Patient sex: M
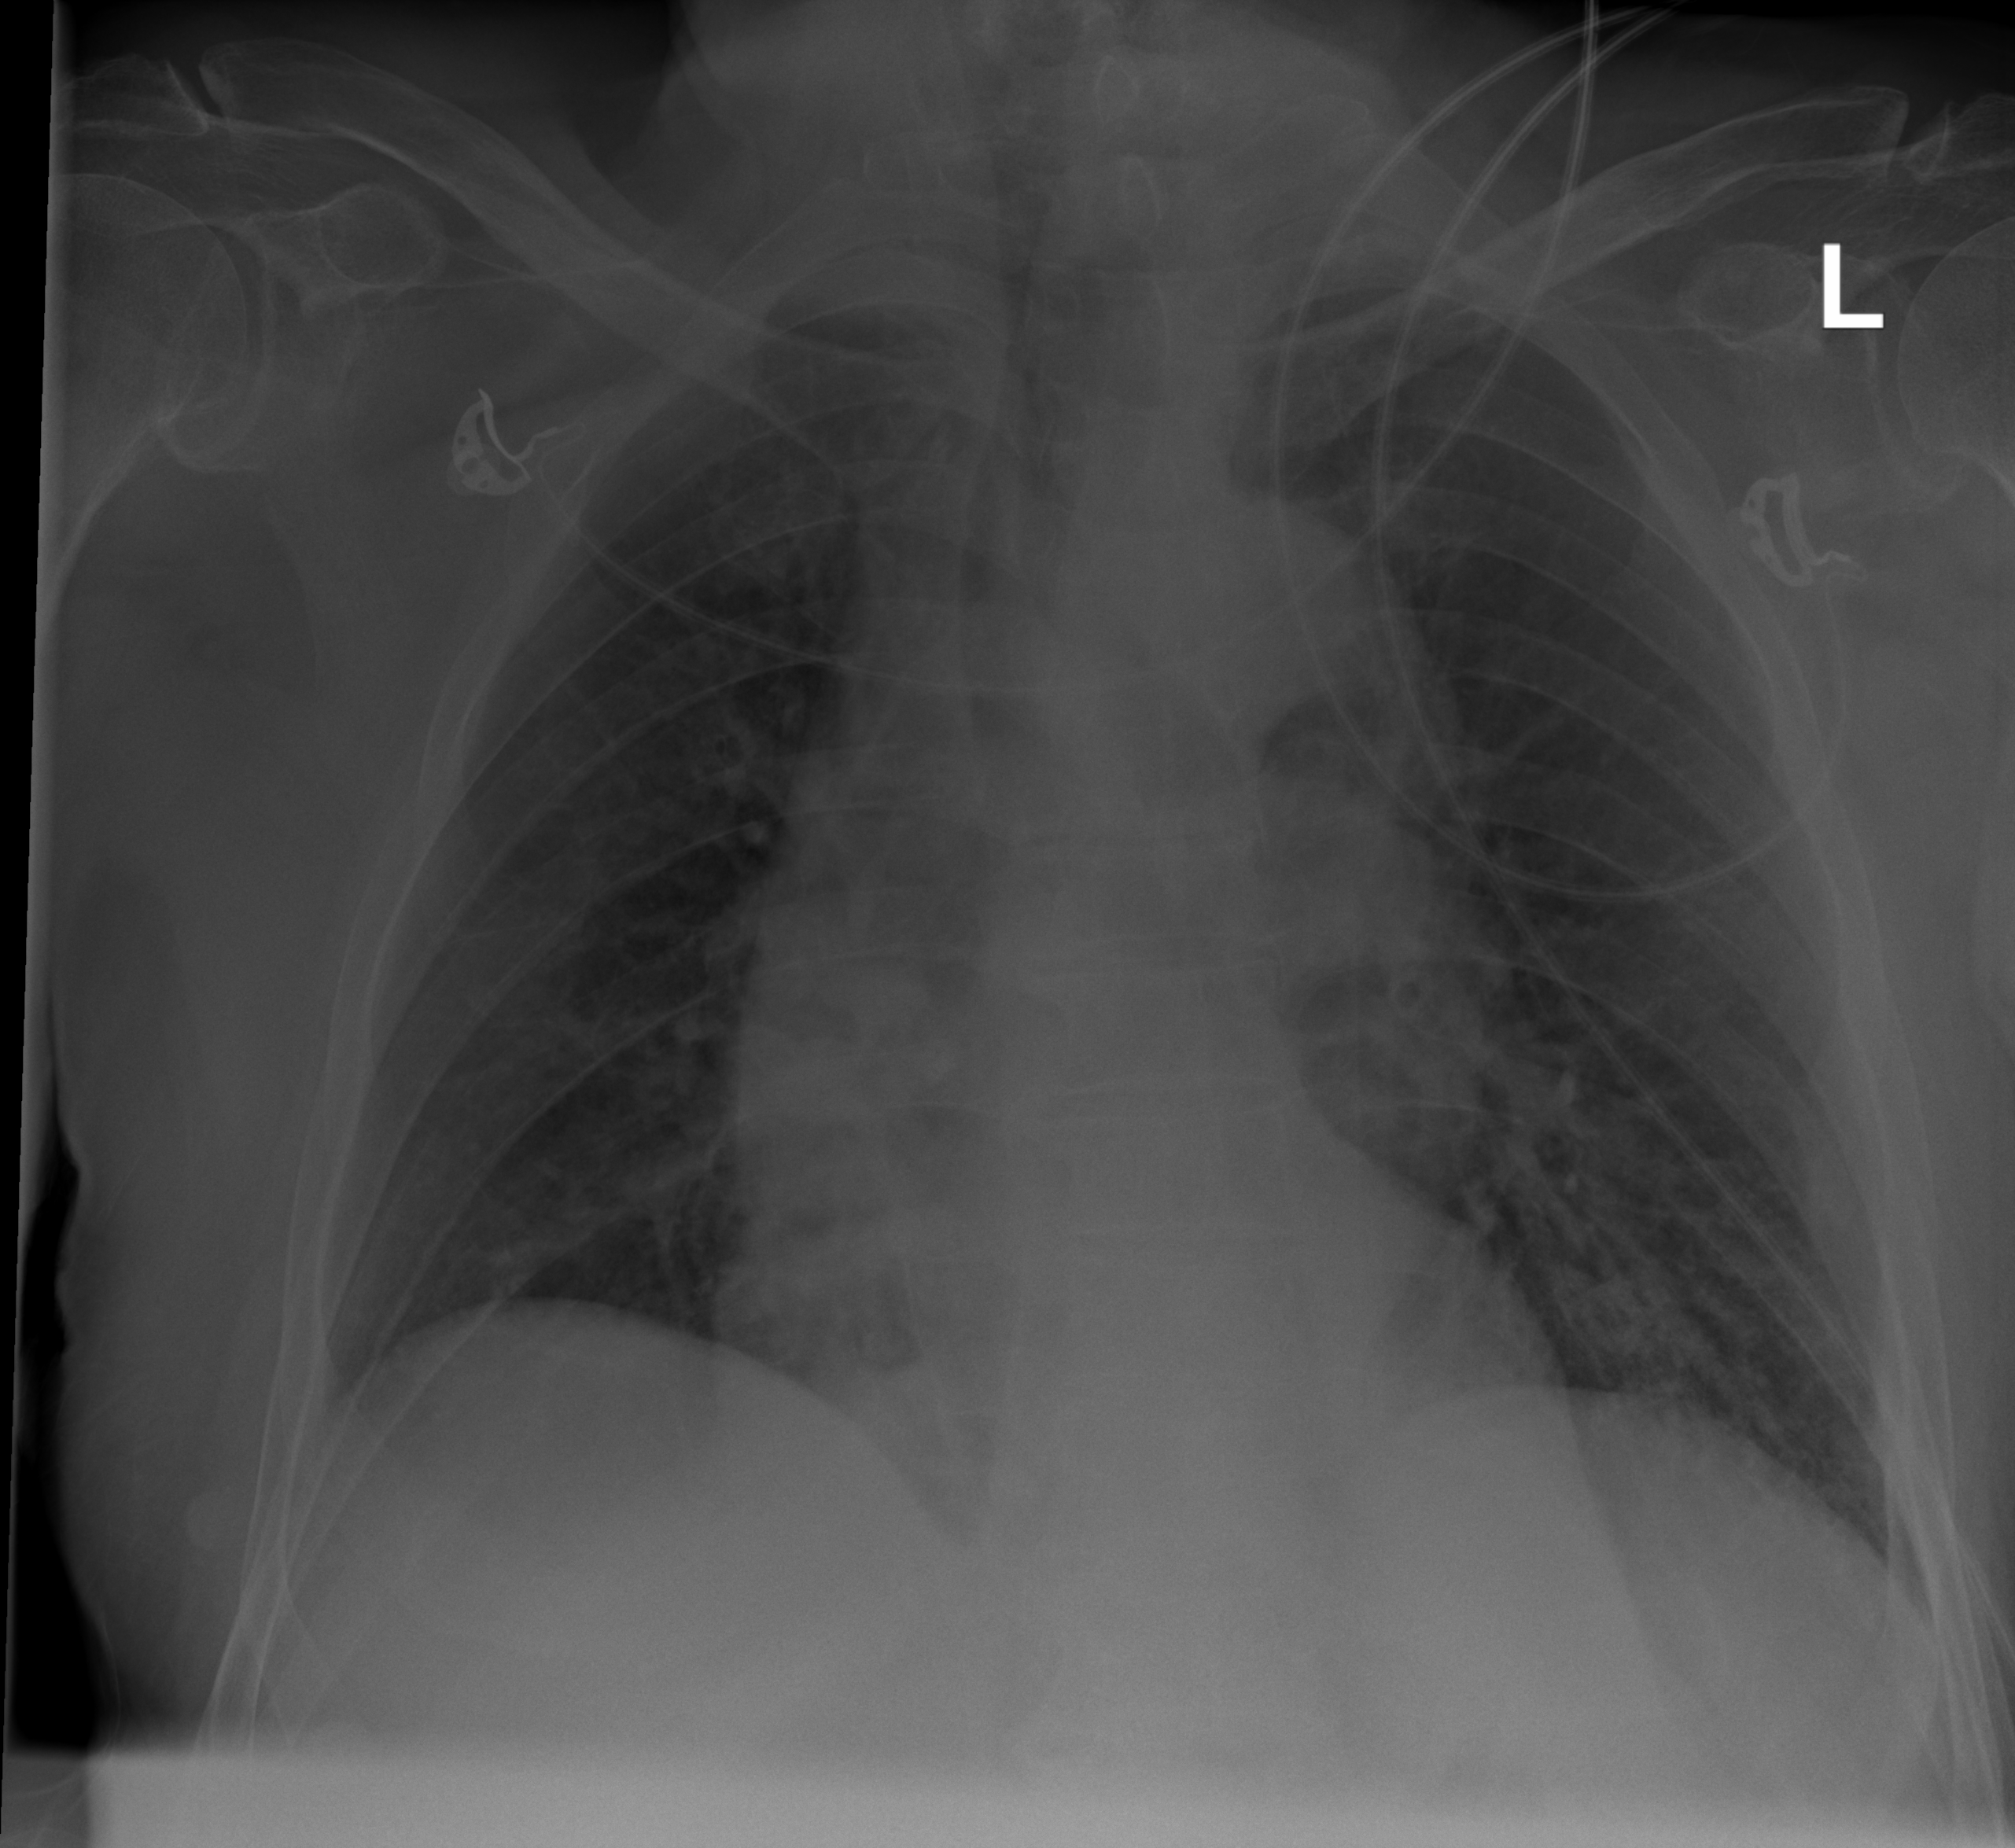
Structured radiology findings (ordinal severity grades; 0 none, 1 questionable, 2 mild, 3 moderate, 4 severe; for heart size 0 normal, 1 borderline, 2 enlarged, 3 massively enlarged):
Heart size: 1
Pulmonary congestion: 2
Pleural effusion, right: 0
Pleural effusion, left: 0
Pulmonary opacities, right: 0
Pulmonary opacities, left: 2
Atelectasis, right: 2
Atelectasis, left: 0